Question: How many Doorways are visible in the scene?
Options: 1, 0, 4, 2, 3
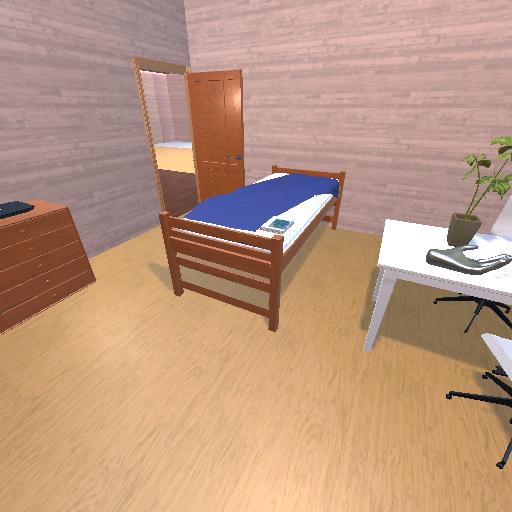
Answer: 1